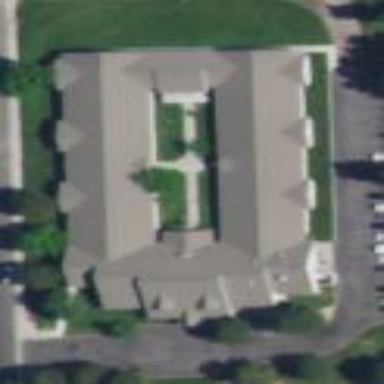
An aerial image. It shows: Nursing home.